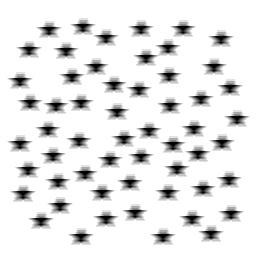
Squares: 0
Triangles: 0
Stars: 56
Total shapes: 56